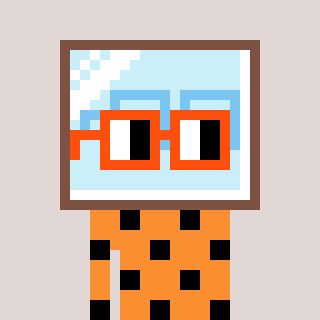
a pixel art character with square orange glasses, a mirror-shaped head and a orange-colored body on a warm background